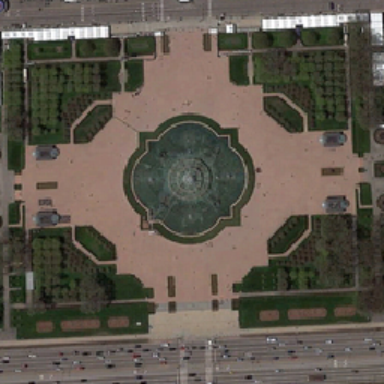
A square with four corners and many green trees between two parallel roads .